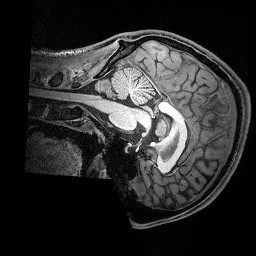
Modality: T1w
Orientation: sagittal
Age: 26
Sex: male
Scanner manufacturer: siemens
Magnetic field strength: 3 T
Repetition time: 2.5 s
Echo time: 0.00369 s